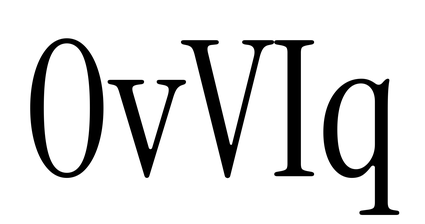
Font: InstrumentSerif-Regular